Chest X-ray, PA view. Patient: 83 years old, sex M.
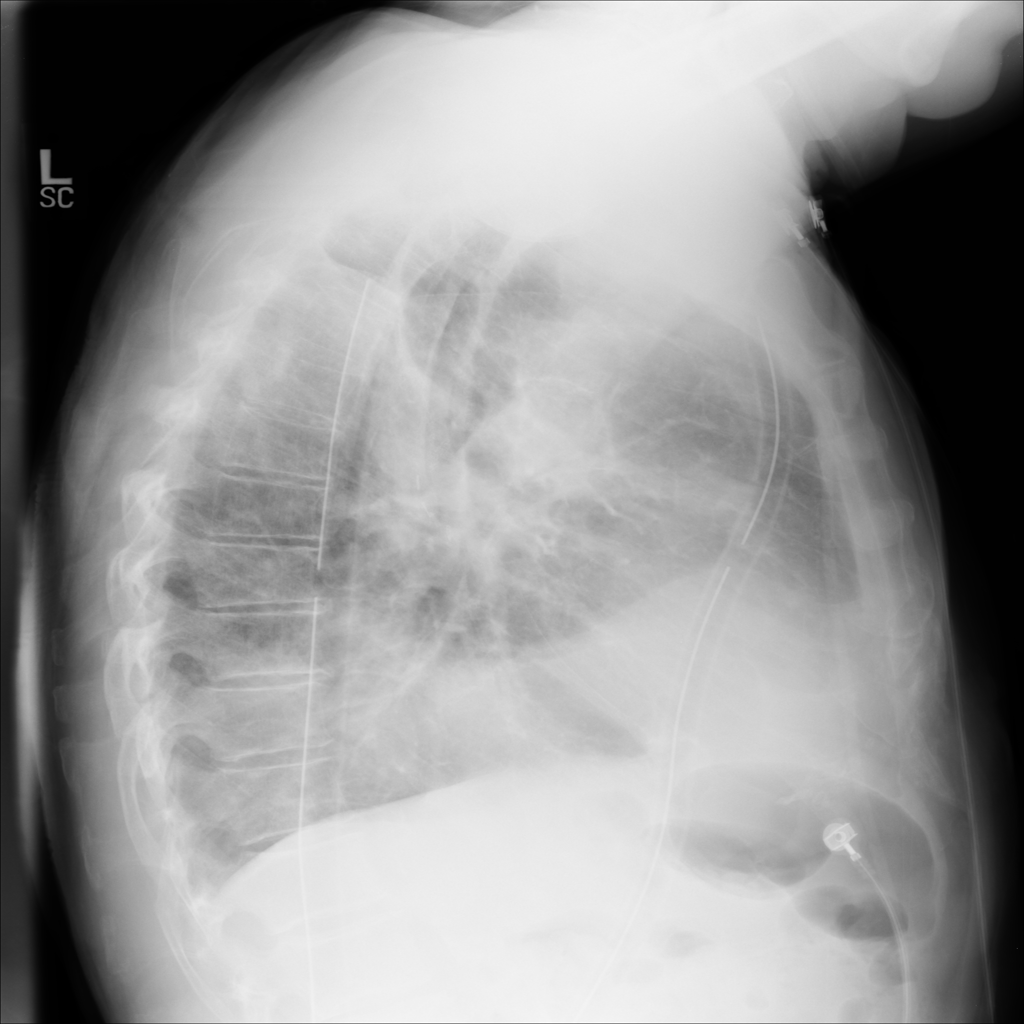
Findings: Mass, Pneumothorax